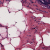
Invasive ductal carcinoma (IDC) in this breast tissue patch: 0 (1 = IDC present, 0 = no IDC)